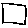
Label: square